Interaction volume radius: 5 \u00c5
Interaction volume height: 25 \u00c5
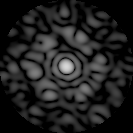
Disorder parameter: 0.7901